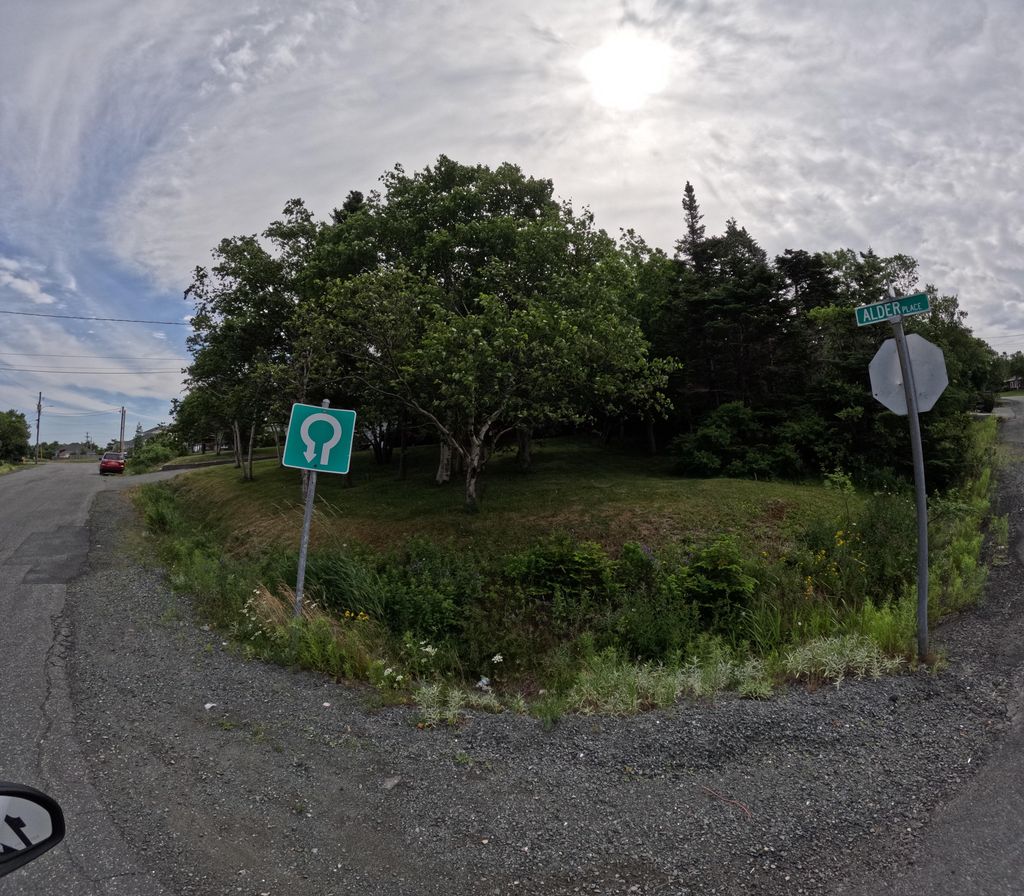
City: st_johns